Aerial crown-view tile of a tropical tree (Barro Colorado Island, Panama), acquired 20240918:
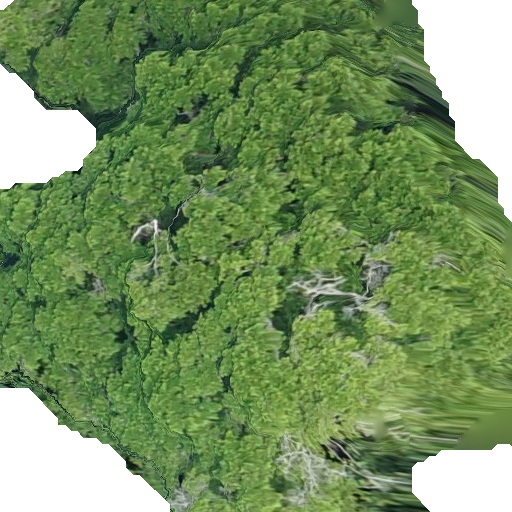
Species: Terminalia oblonga
GBIF accepted scientific name: Terminalia oblonga
Crown area: 429.402 m²